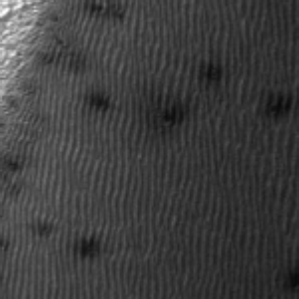
Label: frost